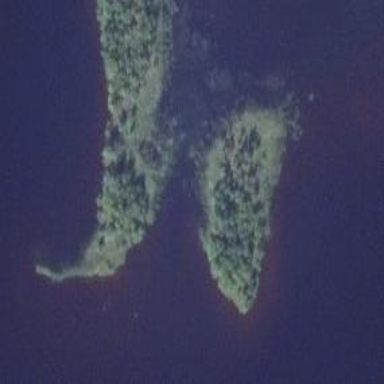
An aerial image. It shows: Islet.